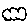
Label: cloud